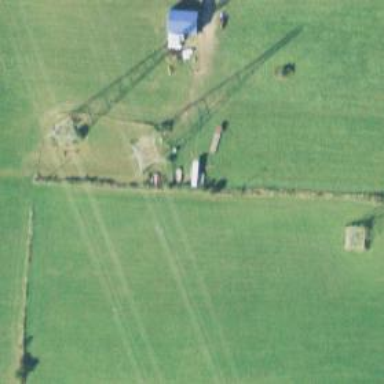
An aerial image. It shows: Lattice structure tower used for power transmission.